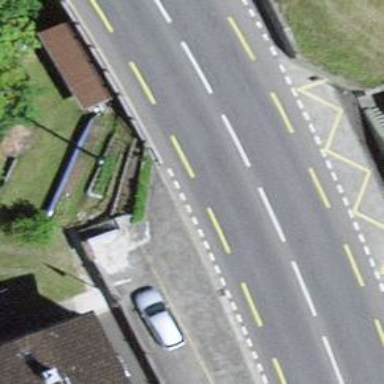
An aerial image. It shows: Bus stop with stop position for public transport.